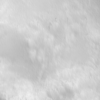
Label: not_dusty